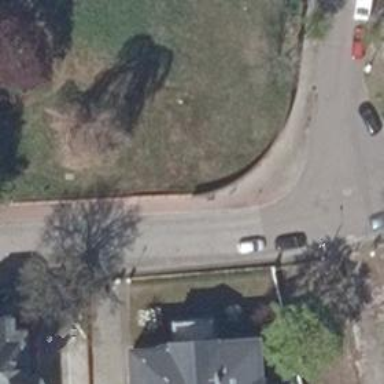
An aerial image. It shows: Residential road with sidewalks on both sides.